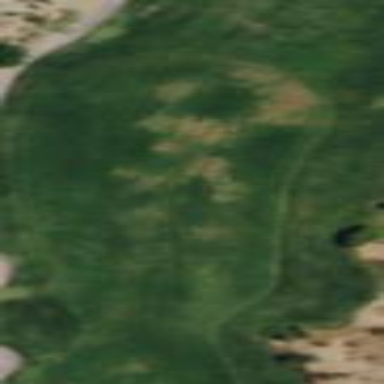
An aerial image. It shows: Lush grass fairway on golf course.